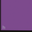
Piece: xx